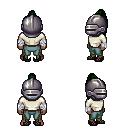
a pixel art fantasy rpg character, male body template, human, dark skin, white long-sleeve shirt, teal pants, green long topknot hairstyle, metal helm, white cloth bandages, ghillies, four views (front, back, left, right), 2x2 character sprite sheet, small pixel art, hard edges, no anti-aliasing